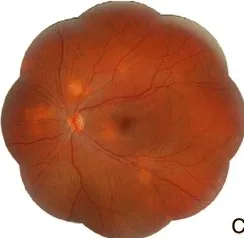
OS fundus. C; After 18-month therapy: decreased choroidal granulomas.
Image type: ophthalmic_imaging (fundus_photograph)